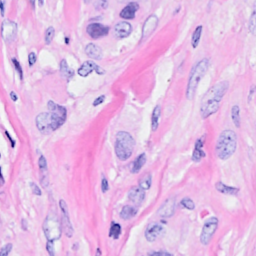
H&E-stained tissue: Breast